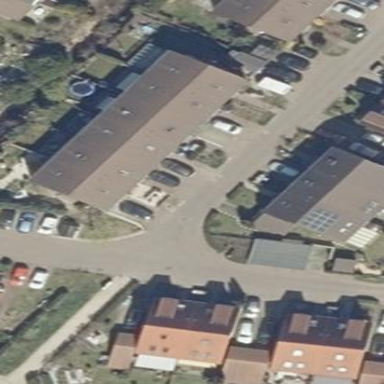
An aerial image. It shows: Terrace building.